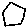
Label: hexagon